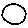
Label: circle